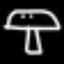
Label: mushroom